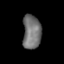
Tissue: lung
Cell type: Epithelial cells
Senescence score: 0.1743
Nuclear area (px): 613
Mean DAPI intensity: 113.287